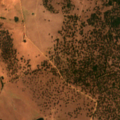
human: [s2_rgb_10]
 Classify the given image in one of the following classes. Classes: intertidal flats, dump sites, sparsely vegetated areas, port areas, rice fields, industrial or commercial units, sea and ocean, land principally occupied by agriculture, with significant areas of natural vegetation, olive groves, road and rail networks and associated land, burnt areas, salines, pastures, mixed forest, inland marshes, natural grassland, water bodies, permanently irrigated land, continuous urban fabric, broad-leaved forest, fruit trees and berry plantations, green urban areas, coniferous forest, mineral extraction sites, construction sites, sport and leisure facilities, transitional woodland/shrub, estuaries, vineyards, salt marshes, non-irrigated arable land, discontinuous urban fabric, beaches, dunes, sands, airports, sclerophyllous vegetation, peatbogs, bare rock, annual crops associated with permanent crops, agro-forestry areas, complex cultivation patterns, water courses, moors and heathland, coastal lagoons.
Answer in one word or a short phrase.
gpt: non-irrigated arable land, agro-forestry areas, broad-leaved forest